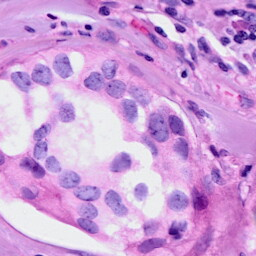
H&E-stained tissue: Breast